Question: I'm following the railscast for PaperClip and have ImageMagick installed.
I followed his video and code as well. The uploaded image is displayed perfectly in one view, but is missing on another view. I am essentially trying to get the same image uploaded to display on both pages instead of just one.

I get the following when I inspect the image element on chrome:
'''
<img alt="Missing" src="/photos/medium/missing.png?<PHONE>">
'''
Here's my form:
'''
<%= form_for @micropost, :html => { :multipart => true } do |f| %>
<%= render 'shared/error_messages', :object => f.object %>
<div class="field">
<%= f.text_area :content %>
</div>
<div class="actions">
<%= f.submit "Submit" %>
</div>
<div class="photo">
<%= f.file_field :photo %>
</div>
<% end %>
'''
Here's my "micropost" model since I've been following the rails tutorial
'''
class Micropost < ActiveRecord::Base
attr_accessible :content, :photo, :photo_file_name, :photo_content_type, :photo_file_size, :photo_updated_at
belongs_to :user
has_attached_file :photo,
:url => "/assets/products/:id/:style/:basename.:extension",
:path => ":rails_root/public/assets/products/:id/:style/:basename.:extension"
validates_attachment_presence :photo
validates_attachment_size :photo, :less_than => 5.megabytes
validates_attachment_content_type :photo, :content_type => ['image/jpeg', 'image/png'
end
'''
And here's my _micropost.html.erb file with the image_tag on line 4.
****Notice that I removed the @ instance variable before the word micropost. This is not following the example because I get a No Method Error: undefined method 'photo' for nil:NilClass when I do make it into an instance variable. After removal, I am able to get an image to display.**
'''
<tr>
<td class="micropost">
<span class="content"><%= micropost.content %></span>
<%= image_tag micropost.photo.url(:medium) %> #### This is the code added ########
<span class="timestamp">
....
....
...
</td>
<% end %>
</tr>
'''
feed_item.html.erb
'''
<tr>
<td class="gravatar">
...
...
</span>
<span class="content"><%= feed_item.content %></span>
<%= image_tag @micropost.photo.url(:medium) %> #### inserted code##
<span class="timestamp">
Posted <%= time_ago_in_words(feed_item.created_at) %> ago.
....
....
<% end %>
</tr>
'''
****EDIT**
Here's my controller code:
'''
class MicropostsController < ApplicationController
before_filter :authenticate, :only => [:create, :destroy]
before_filter :authorized_user, :only => :destroy
def create
@micropost = current_user.microposts.build(params[:micropost])
if @micropost.save
flash[:success] = "Blurb posted!"
redirect_to root_path
else
@feed_items = []
render 'pages/home'
end
end
'''
Anyone have a clue to what's wrong?
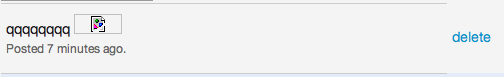
Answer: You need to set a missing image at '/photos/medium/missing.png'
If you want one to display